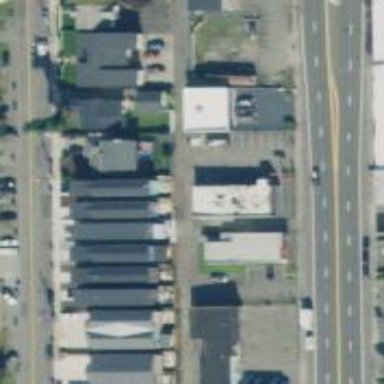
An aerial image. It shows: Alley classified as service road.